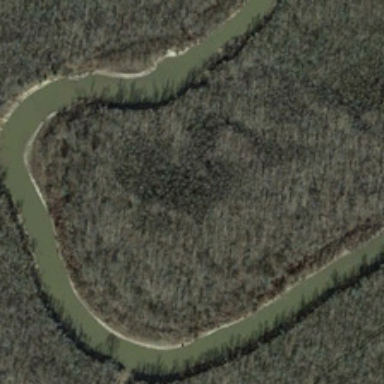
Many green trees are in two sides of a curved river .